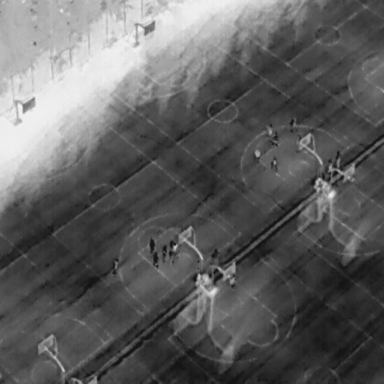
There are 11 People in the infrared image.